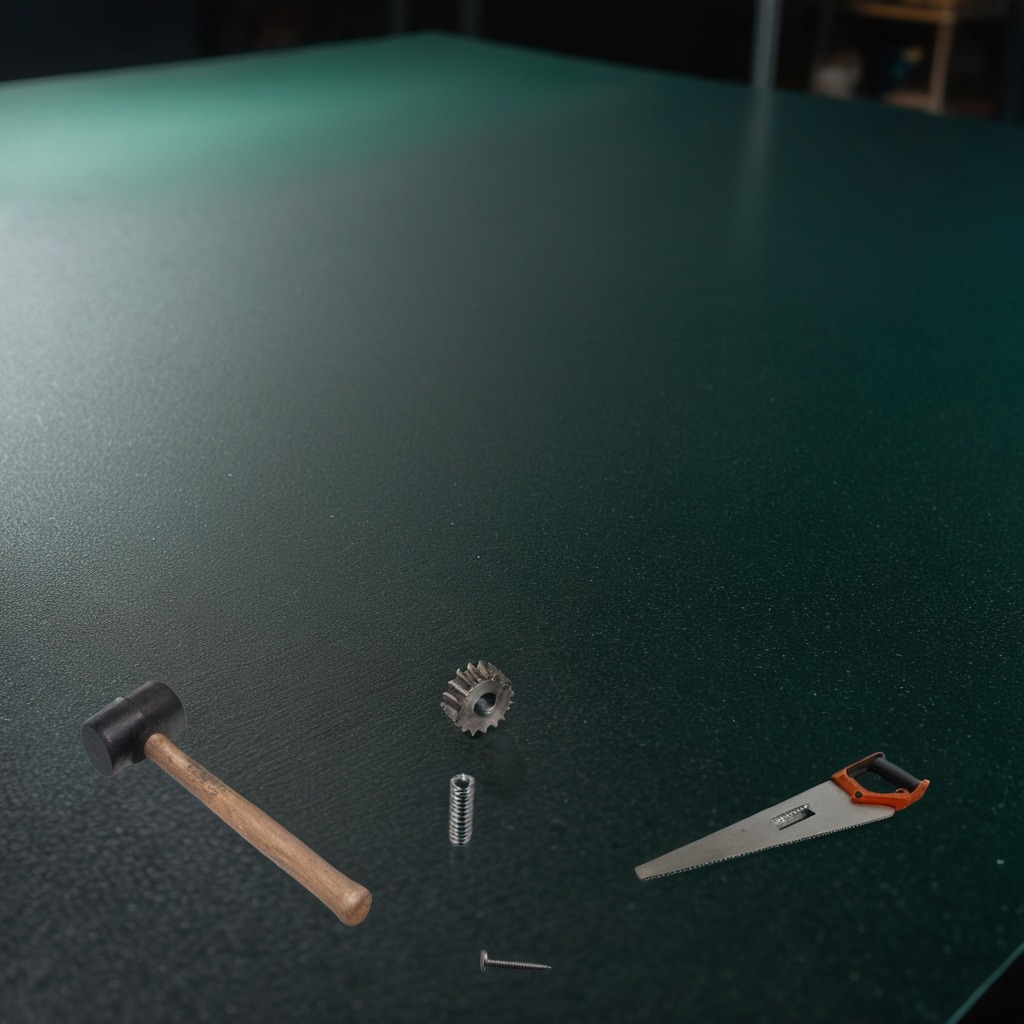
A gear with teeth and a hammer are lying on the granite tabletop.